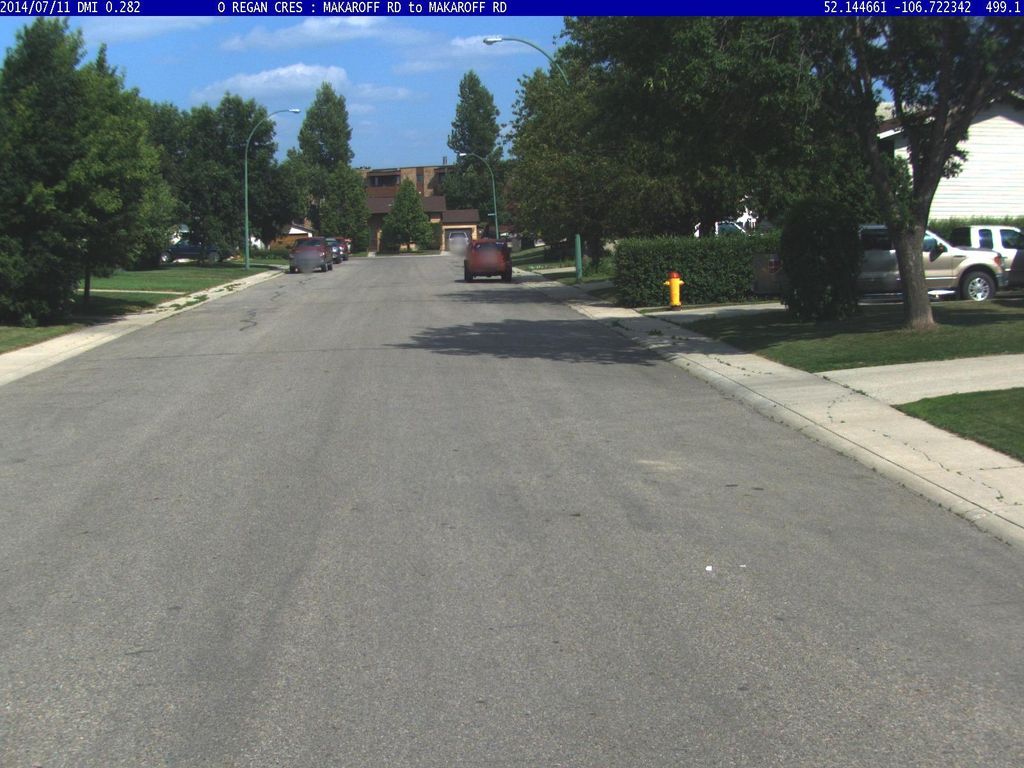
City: saskatoon